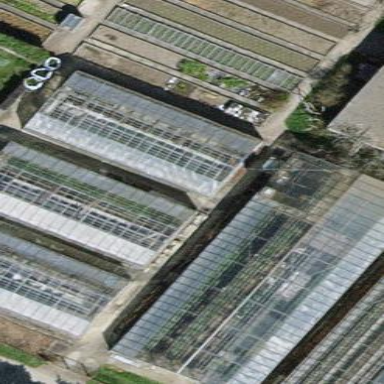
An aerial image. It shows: Greenhouse used for horticulture.